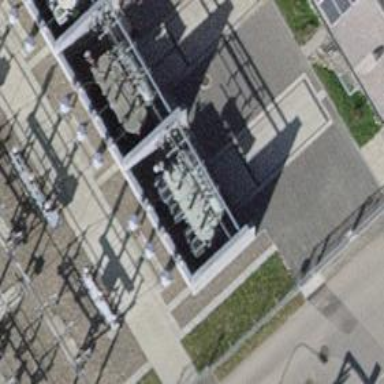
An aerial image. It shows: Outdoor transformer.